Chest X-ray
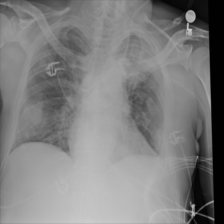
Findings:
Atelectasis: negative
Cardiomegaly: negative
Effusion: negative
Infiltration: negative
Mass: negative
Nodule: negative
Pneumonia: negative
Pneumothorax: negative
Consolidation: negative
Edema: negative
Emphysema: negative
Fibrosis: negative
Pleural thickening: negative
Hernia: negative